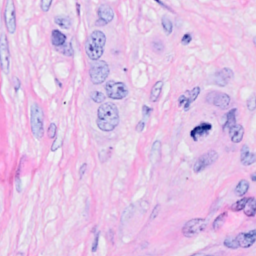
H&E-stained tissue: Breast